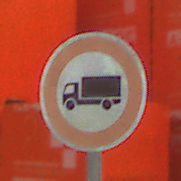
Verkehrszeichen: VerbotFuerKraftfahrzeugeUeberDreiKommaFuenfTonnen
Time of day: MorningAfternoon
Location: Outdoor (Suburban)
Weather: PartlyCloudy
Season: NotSpecified
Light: Natural